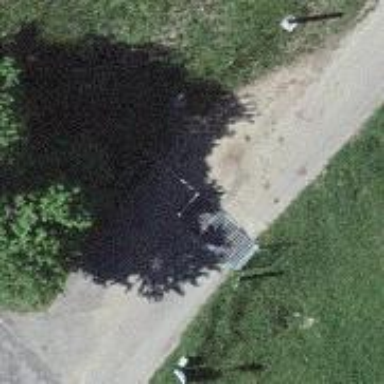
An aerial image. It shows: Bench for seating.